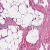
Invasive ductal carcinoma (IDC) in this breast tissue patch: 0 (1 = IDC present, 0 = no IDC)